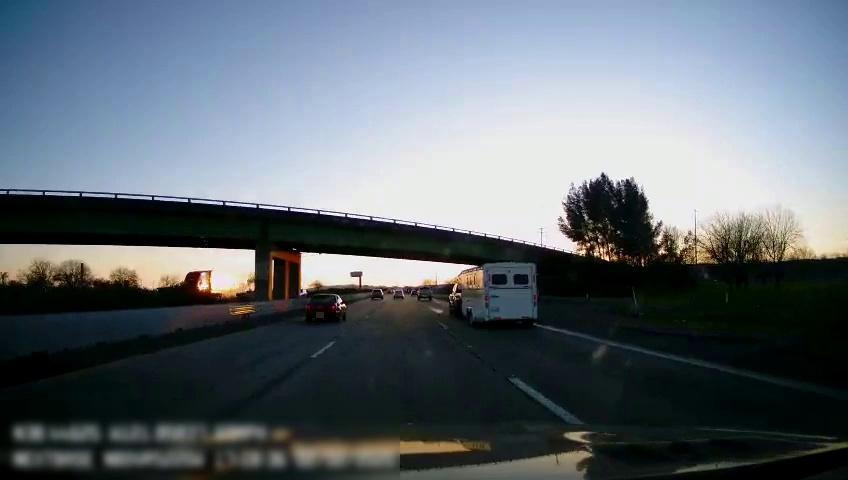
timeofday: Dusk/Dawn/Twilight
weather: Sunny
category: Drivable Space
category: Vehicles | Truck
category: Vehicles | Truck
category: Vehicles | Truck
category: Vehicles | Other LV
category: Vehicles | SUV
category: Vehicles | Car
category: Vehicles | Car
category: Lanes | Current Lane
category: Lanes | Alternate Lane
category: Lanes | Alternate Lane
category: Lanes | Alternate Lane